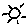
Label: sun